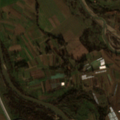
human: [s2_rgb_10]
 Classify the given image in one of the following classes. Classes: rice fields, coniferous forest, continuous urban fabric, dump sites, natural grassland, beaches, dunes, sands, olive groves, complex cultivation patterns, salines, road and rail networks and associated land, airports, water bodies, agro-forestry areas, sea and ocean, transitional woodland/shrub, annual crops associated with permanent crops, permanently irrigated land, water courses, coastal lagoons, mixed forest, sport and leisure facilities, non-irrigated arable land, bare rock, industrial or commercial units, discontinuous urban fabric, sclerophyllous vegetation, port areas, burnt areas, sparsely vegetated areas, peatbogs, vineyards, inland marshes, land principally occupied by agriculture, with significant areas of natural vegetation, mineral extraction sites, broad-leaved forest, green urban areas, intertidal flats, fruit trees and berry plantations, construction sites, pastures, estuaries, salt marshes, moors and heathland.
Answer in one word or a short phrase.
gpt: non-irrigated arable land, complex cultivation patterns, land principally occupied by agriculture, with significant areas of natural vegetation